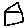
Label: house